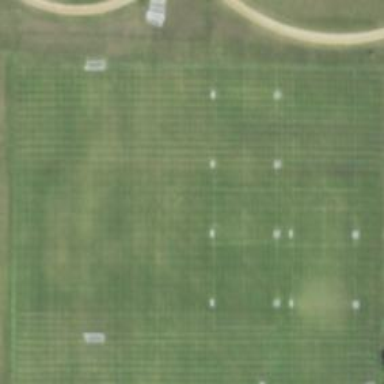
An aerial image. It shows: Soccer pitch for leisureland activities.